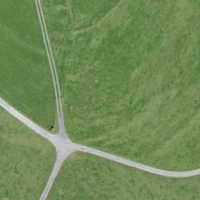
EUNIS habitat code: 24
Species observed at this site:
Thymus pulegioides